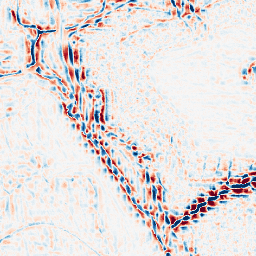
Category: wavelet
Decomposition family: wavelet_reverse_biorthogonal
Decomposition parameters: wavelet: rbio4.4
level: 3
Upsampling method: regularized
Upsampling parameters: scale: 4
lambda_reg: 0.001
Upsampling scale: 4